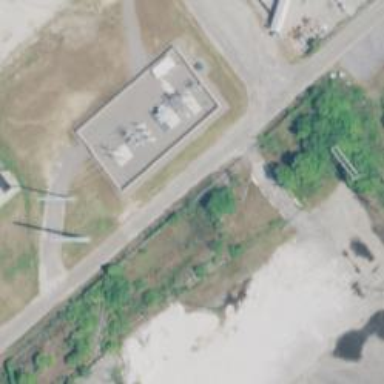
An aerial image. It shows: Industrial power substation enclosed by fence.